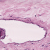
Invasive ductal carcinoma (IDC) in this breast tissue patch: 0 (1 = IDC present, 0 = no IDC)